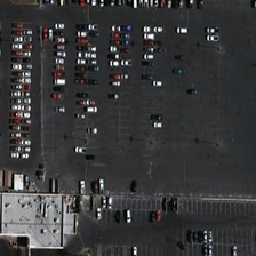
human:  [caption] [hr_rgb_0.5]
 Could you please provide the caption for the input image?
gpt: Many vehicles are parked in the parking lot near the building.

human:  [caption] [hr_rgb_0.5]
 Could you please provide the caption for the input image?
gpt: Many cars were parked in the parking lot near a building.

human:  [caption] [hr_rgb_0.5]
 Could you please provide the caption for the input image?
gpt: Many cars are parked in parking lots near buildings.

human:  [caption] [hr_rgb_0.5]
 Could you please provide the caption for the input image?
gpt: There are many cars in the parking lot near the building.

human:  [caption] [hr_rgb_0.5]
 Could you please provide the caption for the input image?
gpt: Many cars are parked in the parking lot near the building.